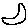
Label: moon